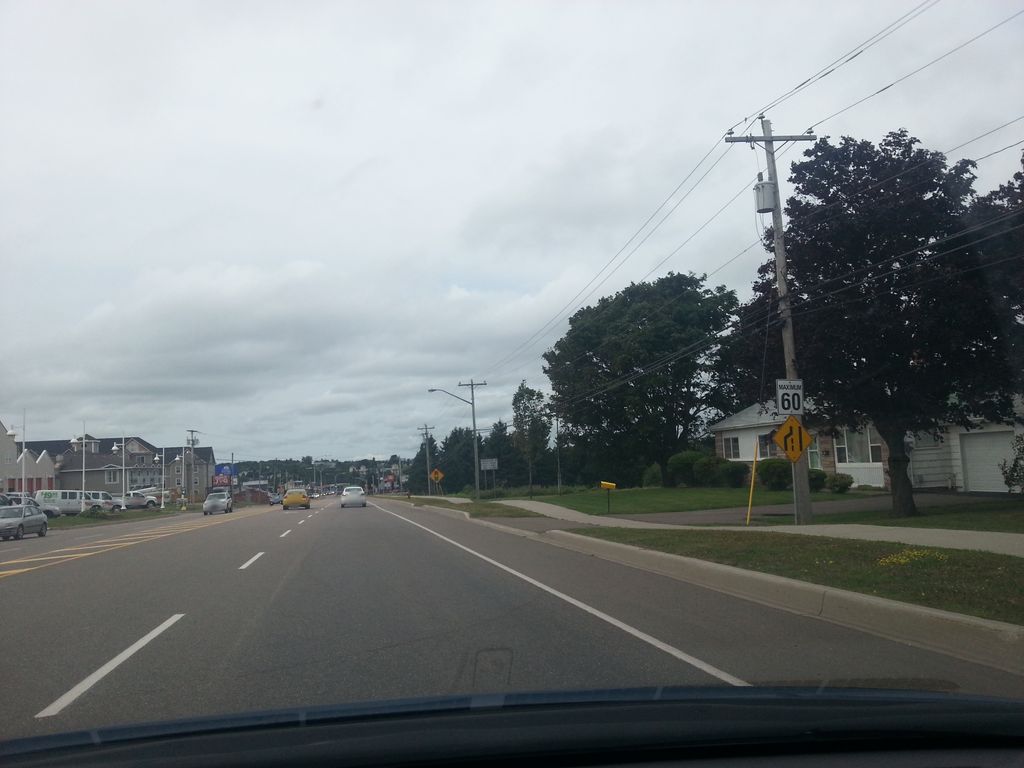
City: charlottetown